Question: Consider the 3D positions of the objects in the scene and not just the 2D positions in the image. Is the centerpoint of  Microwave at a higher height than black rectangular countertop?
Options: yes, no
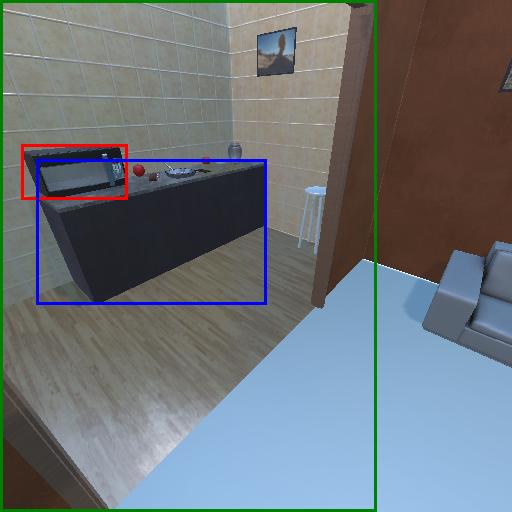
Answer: yes